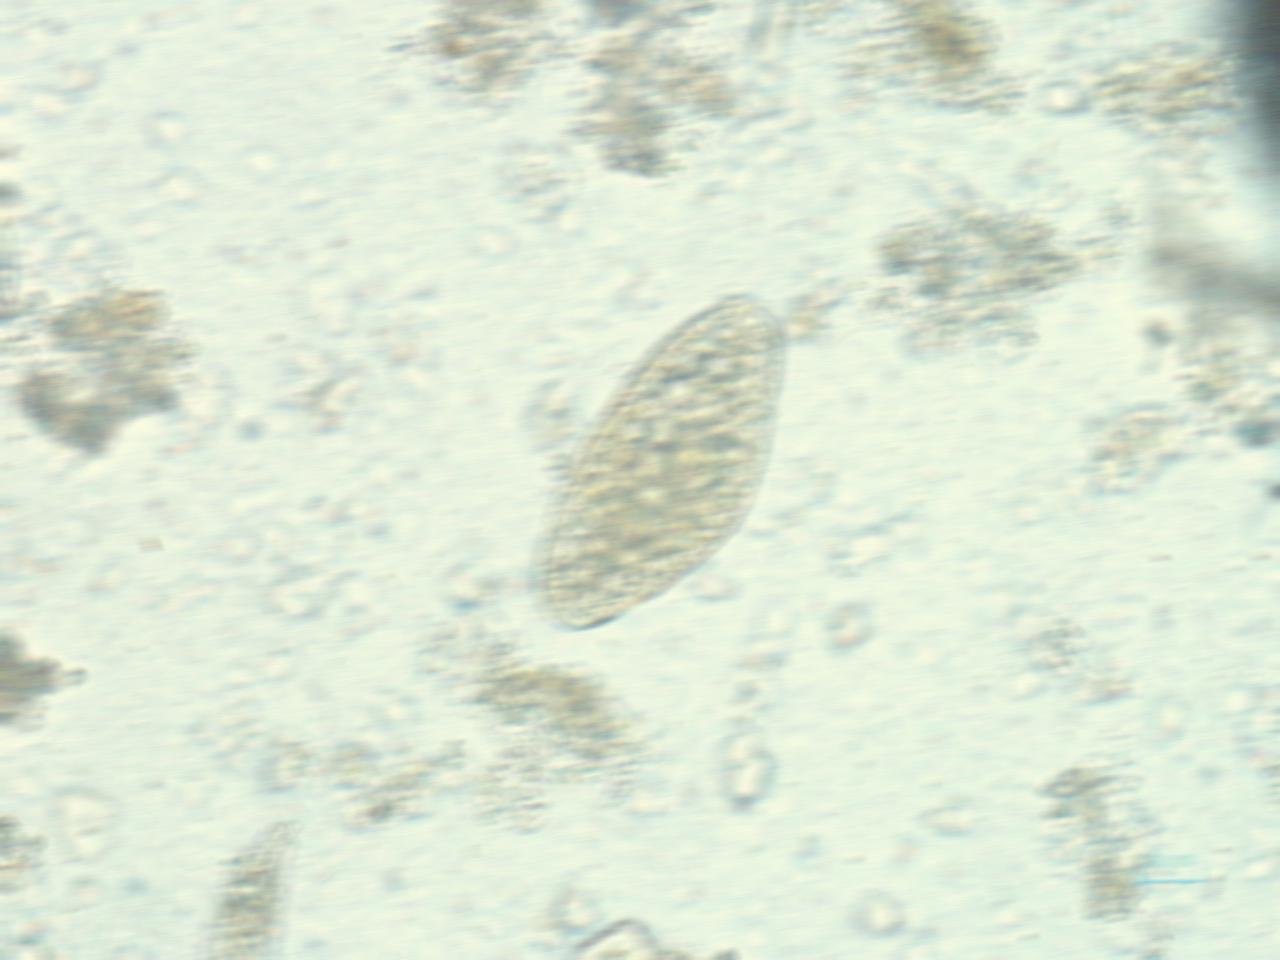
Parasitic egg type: Ascaris lumbricoides